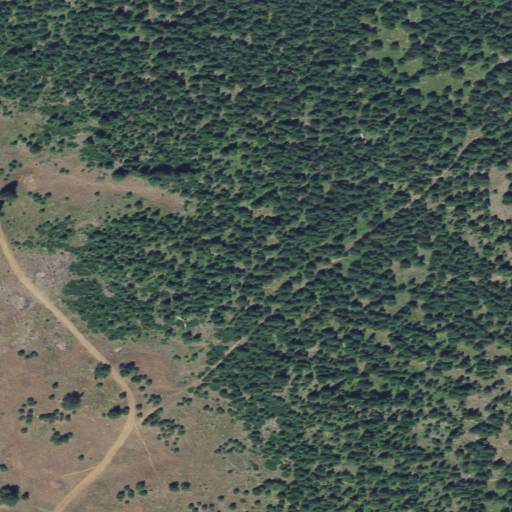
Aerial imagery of plain(s) in Oregon named McNutt Flat containing evergreen forest, grassland, and shrub